Question: I created simple example of Bar Chart but I notices that size of the bar fits the chart. How I can limit the size? Foe example I would like to limit the width size.

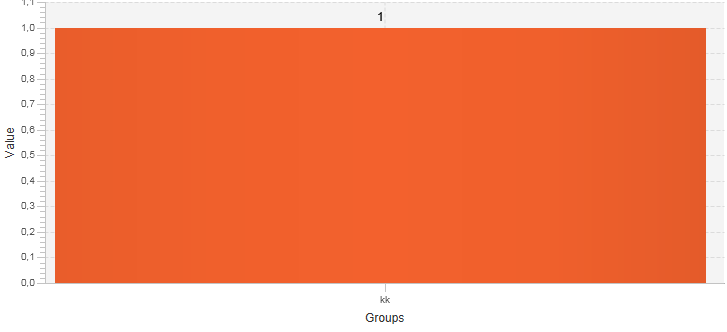
Answer: As we already discussed <URL>, to set a maximum width on every bar, we have to change either 'barGap' or 'categoryGap' accordingly, every time the scene or the chart are resized.
The only difference from the refered question, is we have to resize the chart the first time is displayed.
Based on the same code, let's create the 'setMaxBarWidth()' method:
'''
private final NumberAxis yAxis = new NumberAxis();
private final CategoryAxis xAxis = new CategoryAxis();
private final BarChart<String,Number> bc = new BarChart<>(xAxis,yAxis);
private void setMaxBarWidth(double maxBarWidth, double minCategoryGap){
double barWidth=0;
do{
double catSpace = xAxis.getCategorySpacing();
double avilableBarSpace = catSpace - (bc.getCategoryGap() + bc.getBarGap());
barWidth = (avilableBarSpace / bc.getData().size()) - bc.getBarGap();
if (barWidth >maxBarWidth){
avilableBarSpace=(maxBarWidth + bc.getBarGap())* bc.getData().size();
bc.setCategoryGap(catSpace-avilableBarSpace-bc.getBarGap());
}
} while(barWidth>maxBarWidth);
do{
double catSpace = xAxis.getCategorySpacing();
double avilableBarSpace = catSpace - (minCategoryGap + bc.getBarGap());
barWidth = Math.min(maxBarWidth, (avilableBarSpace / bc.getData().size()) - bc.getBarGap());
avilableBarSpace=(barWidth + bc.getBarGap())* bc.getData().size();
bc.setCategoryGap(catSpace-avilableBarSpace-bc.getBarGap());
} while(barWidth < maxBarWidth && bc.getCategoryGap()>minCategoryGap);
}
'''
And now create the chart of your pic, but with a width of 40px:
'''
@Override
public void start(Stage stage) {
bc.setTitle("1");
xAxis.setLabel("Groups");
yAxis.setLabel("Value");
XYChart.Series series1 = new XYChart.Series();
series1.setName("Groups");
series1.getData().add(new XYChart.Data("kk", 1));
Scene scene = new Scene(bc,800,600);
bc.getData().addAll(series1);
stage.setScene(scene);
stage.show();
setMaxBarWidth(40, 10);
bc.widthProperty().addListener((obs,b,b1)->{
Platform.runLater(()->setMaxBarWidth(40, 10));
});
}
'''

I've wrapped the call to 'setMaxBarWidth()' with 'Platform.runLater()', so the scene graph has time to refresh properly the chart, avoiding several repaints during the while loops. Also, I've moved the listener to 'bc.widthProperty()', in case the chart is embedded in other containers.